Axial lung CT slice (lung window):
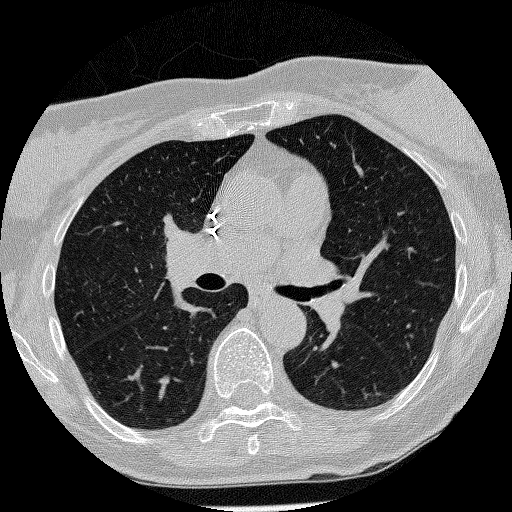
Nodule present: no